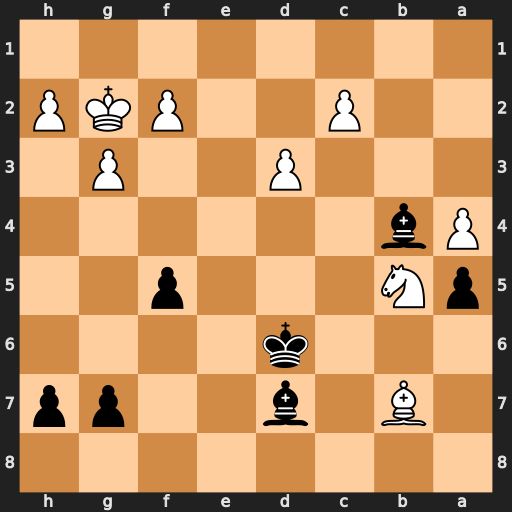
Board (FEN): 8/1B1b2pp/3k4/pN3p2/Pb6/3P2P1/2P2PKP/8
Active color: b
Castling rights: -
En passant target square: -
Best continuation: Bxb5 axb5 a4 b6 a3